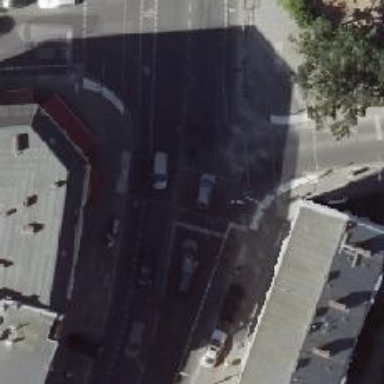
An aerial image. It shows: Crossing with traffic signals.